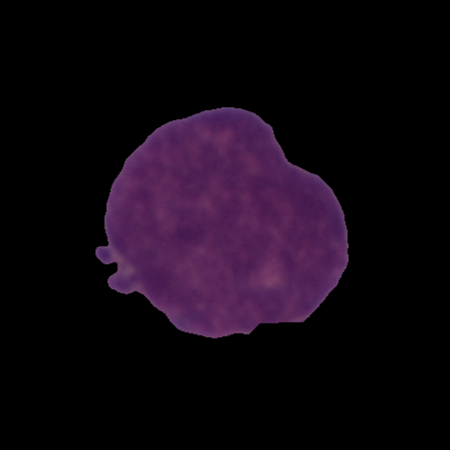
Label: cancer